Field crop: maize
Growth stage: 2
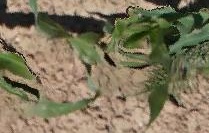
Species: maize